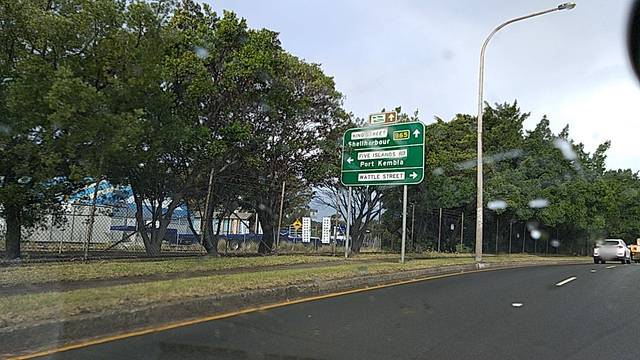
Region: Australia
Coordinates: -34.476, 150.888